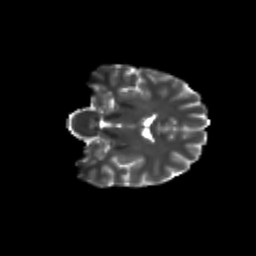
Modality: T2w
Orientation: coronal
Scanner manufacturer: siemens
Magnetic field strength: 3 T
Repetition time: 9.2 s
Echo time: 0.084 s